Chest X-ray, AP view. Patient: 42 years old, sex M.
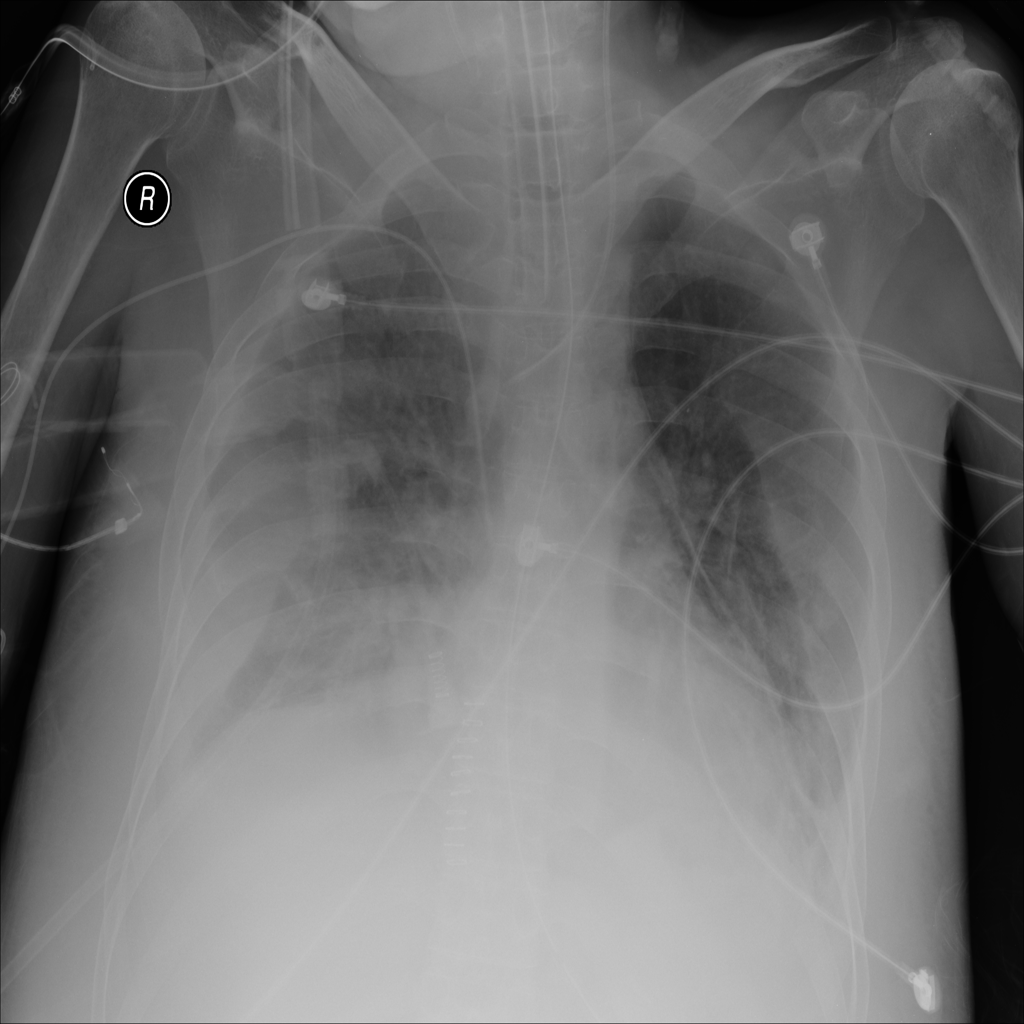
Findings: Effusion, Infiltration